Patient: sex F, age 67
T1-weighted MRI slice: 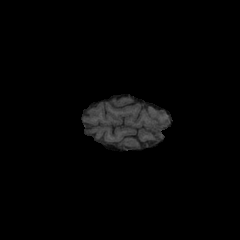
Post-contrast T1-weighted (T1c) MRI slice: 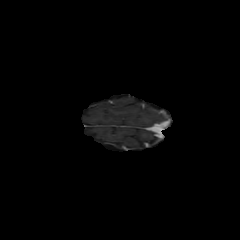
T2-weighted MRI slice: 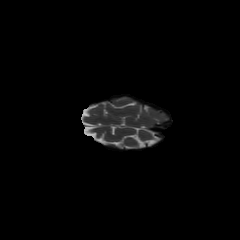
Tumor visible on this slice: no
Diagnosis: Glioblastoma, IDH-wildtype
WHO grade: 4